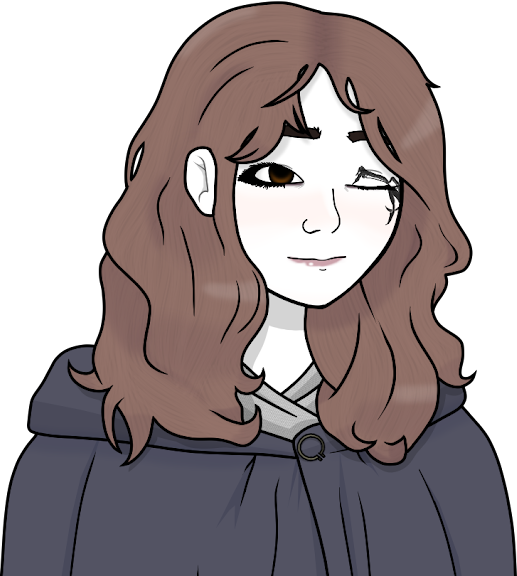
Label: 5_Doomer_Girl